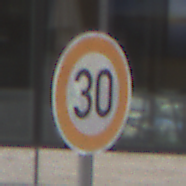
Verkehrszeichen: Geschwindigkeit30
Umgebung: Outdoor, Urban
Tageszeit: Midday
Wetter: Overcast
Licht: Natural
Jahreszeit: NotSpecified
Kontrast: LowContrast